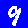
Digit: 9